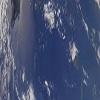
Label: water